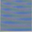
Piece: xx